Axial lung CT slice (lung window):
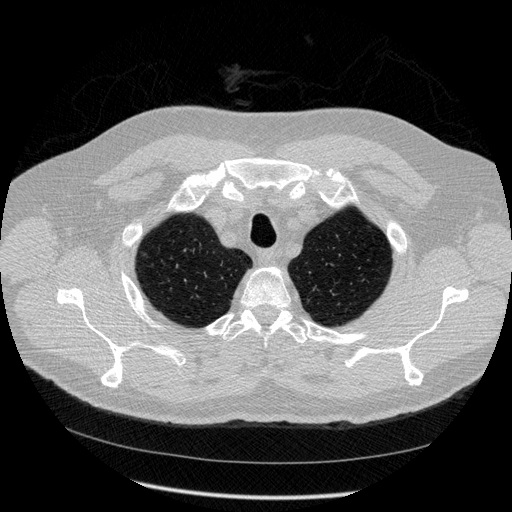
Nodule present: no